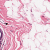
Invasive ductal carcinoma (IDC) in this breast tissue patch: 0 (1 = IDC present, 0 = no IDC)